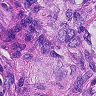
Metastatic tissue present: yes